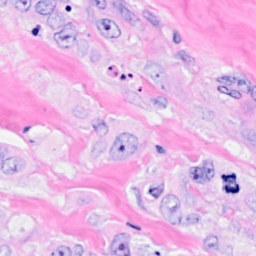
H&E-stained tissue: Breast